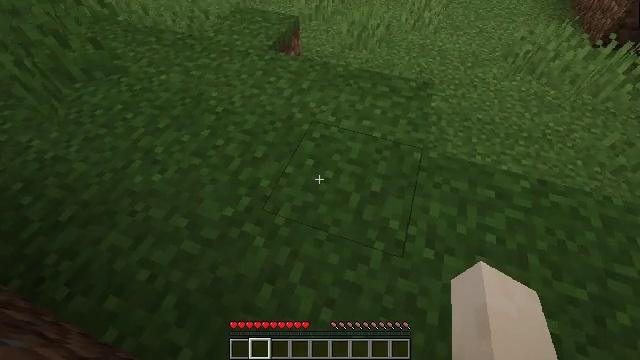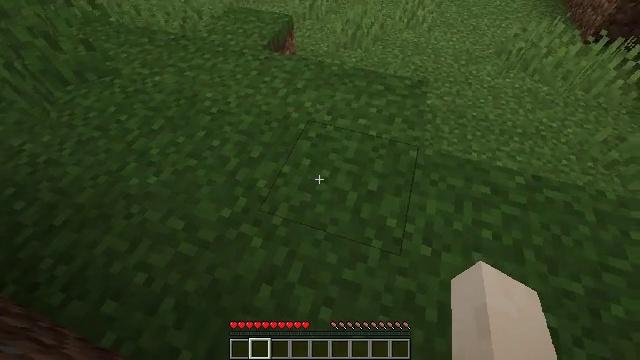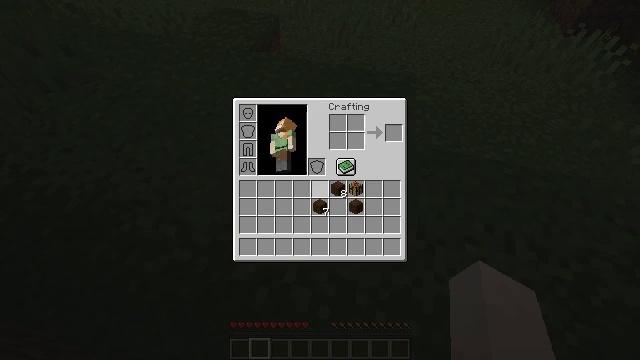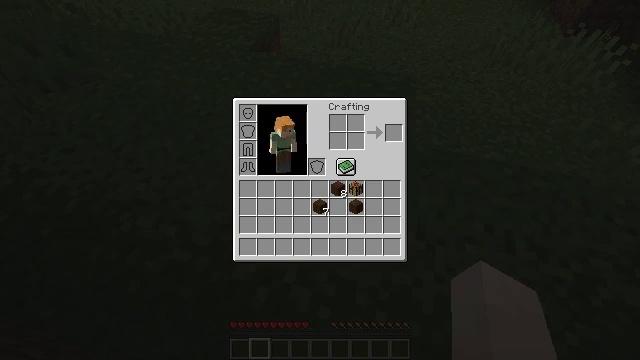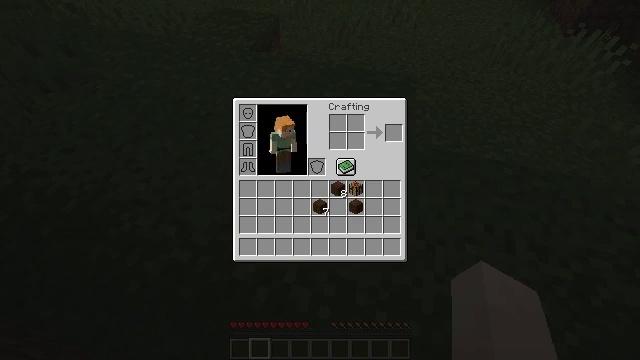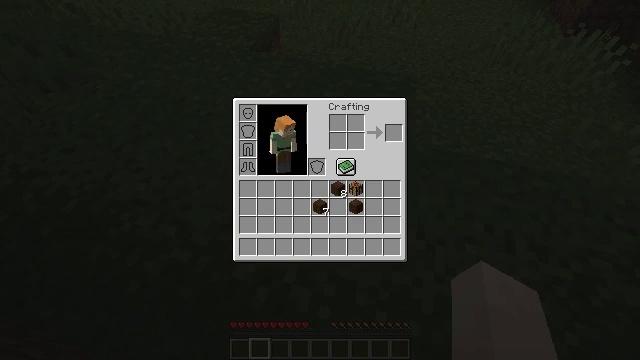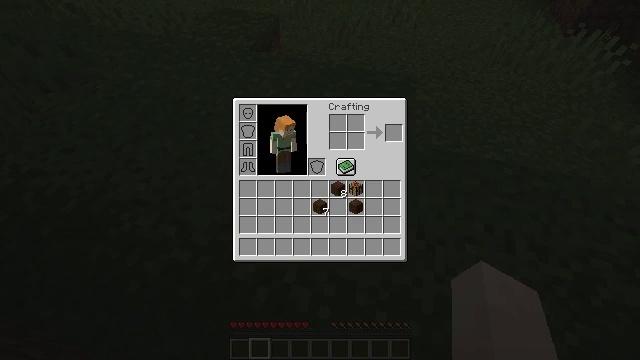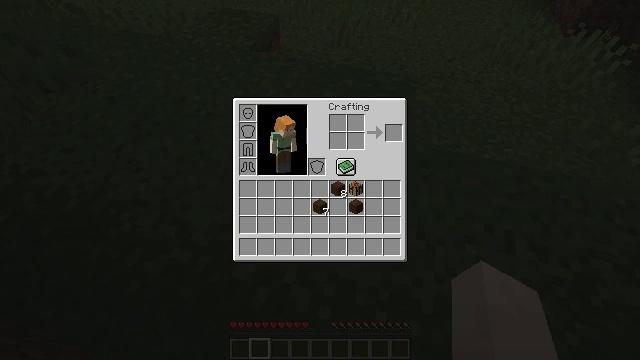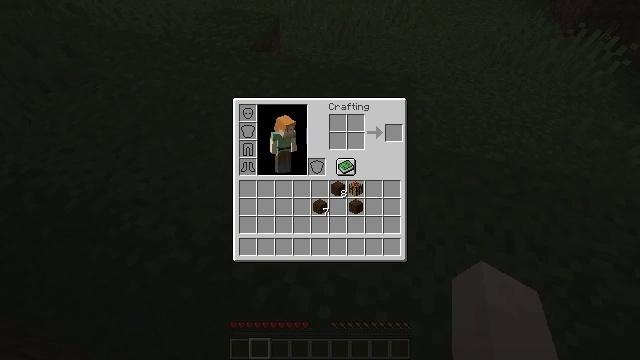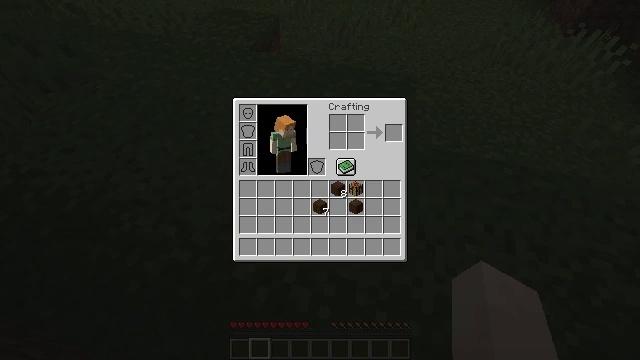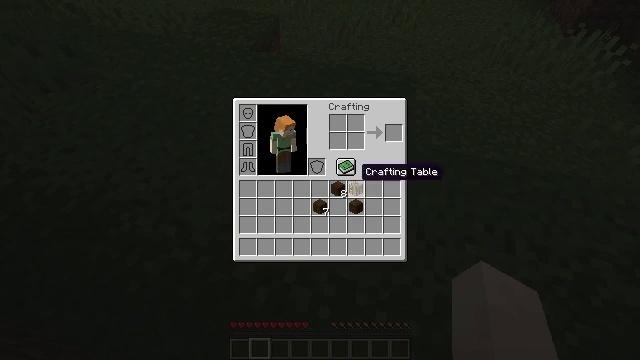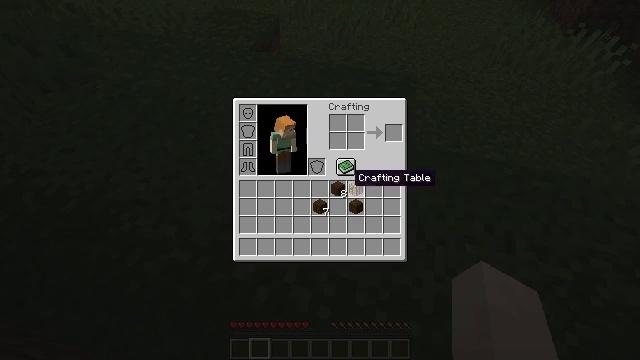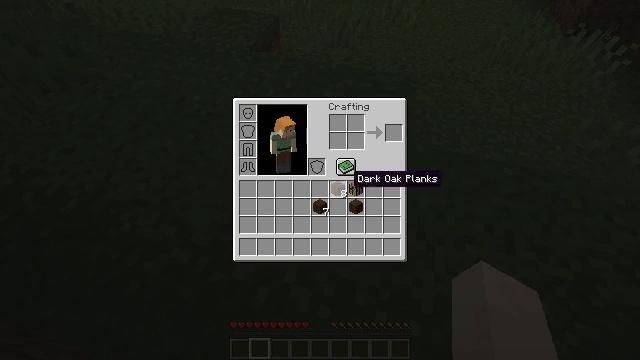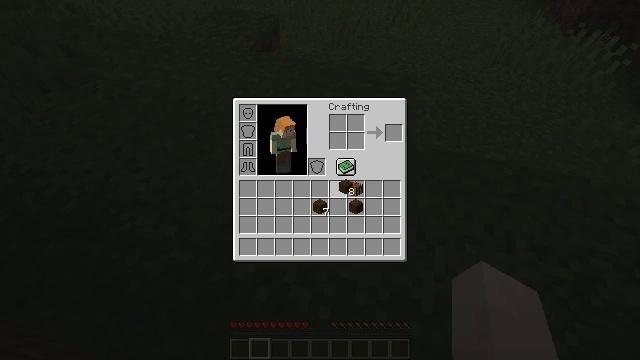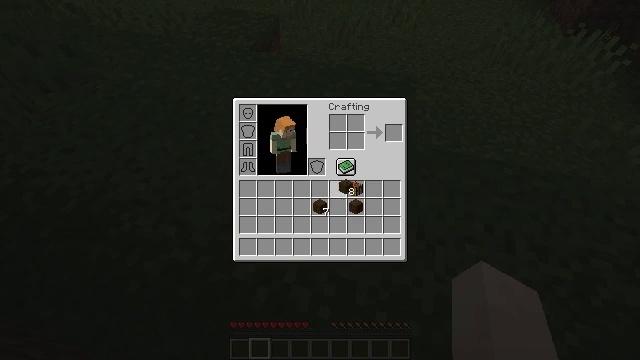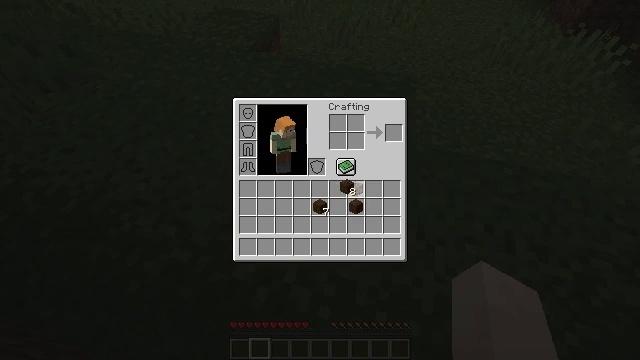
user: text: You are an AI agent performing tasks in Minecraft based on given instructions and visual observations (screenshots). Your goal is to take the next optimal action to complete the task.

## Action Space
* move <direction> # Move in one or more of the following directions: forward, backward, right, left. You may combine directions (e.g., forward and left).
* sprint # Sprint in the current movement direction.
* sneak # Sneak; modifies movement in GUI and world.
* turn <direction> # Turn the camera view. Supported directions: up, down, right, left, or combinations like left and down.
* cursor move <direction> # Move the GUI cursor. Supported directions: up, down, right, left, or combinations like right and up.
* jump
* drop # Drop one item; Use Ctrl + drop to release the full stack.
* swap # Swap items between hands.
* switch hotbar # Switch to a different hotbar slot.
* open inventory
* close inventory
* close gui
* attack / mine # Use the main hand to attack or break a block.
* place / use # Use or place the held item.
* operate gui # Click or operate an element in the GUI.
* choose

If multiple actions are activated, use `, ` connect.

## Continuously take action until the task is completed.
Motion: motion action
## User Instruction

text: Remove a crafting table from the inventory.
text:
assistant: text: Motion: turn right
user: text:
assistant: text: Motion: turn right, open inventory
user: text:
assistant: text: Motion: open inventory
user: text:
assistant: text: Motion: cursor move right
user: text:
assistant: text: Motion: cursor move right
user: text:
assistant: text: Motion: no_op
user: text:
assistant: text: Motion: cursor move right
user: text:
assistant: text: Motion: cursor move left
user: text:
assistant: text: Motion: cursor move left
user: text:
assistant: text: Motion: no_op
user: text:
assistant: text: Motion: cursor move left
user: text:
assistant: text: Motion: no_op
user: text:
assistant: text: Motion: operate gui
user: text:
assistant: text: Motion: operate gui
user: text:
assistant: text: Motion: no_op
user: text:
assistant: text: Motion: no_op
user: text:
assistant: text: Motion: no_op
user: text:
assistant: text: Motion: no_op
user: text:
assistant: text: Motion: no_op
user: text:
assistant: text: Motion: no_op
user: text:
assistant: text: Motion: cursor move left
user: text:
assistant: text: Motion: no_op
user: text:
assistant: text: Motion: operate gui
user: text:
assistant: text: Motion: operate gui
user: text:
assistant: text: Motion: cursor move right
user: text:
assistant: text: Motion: no_op
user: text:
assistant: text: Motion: operate gui
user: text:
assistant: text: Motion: operate gui
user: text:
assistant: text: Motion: operate gui
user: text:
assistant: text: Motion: no_op